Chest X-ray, AP view. Patient: 68 years old, sex M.
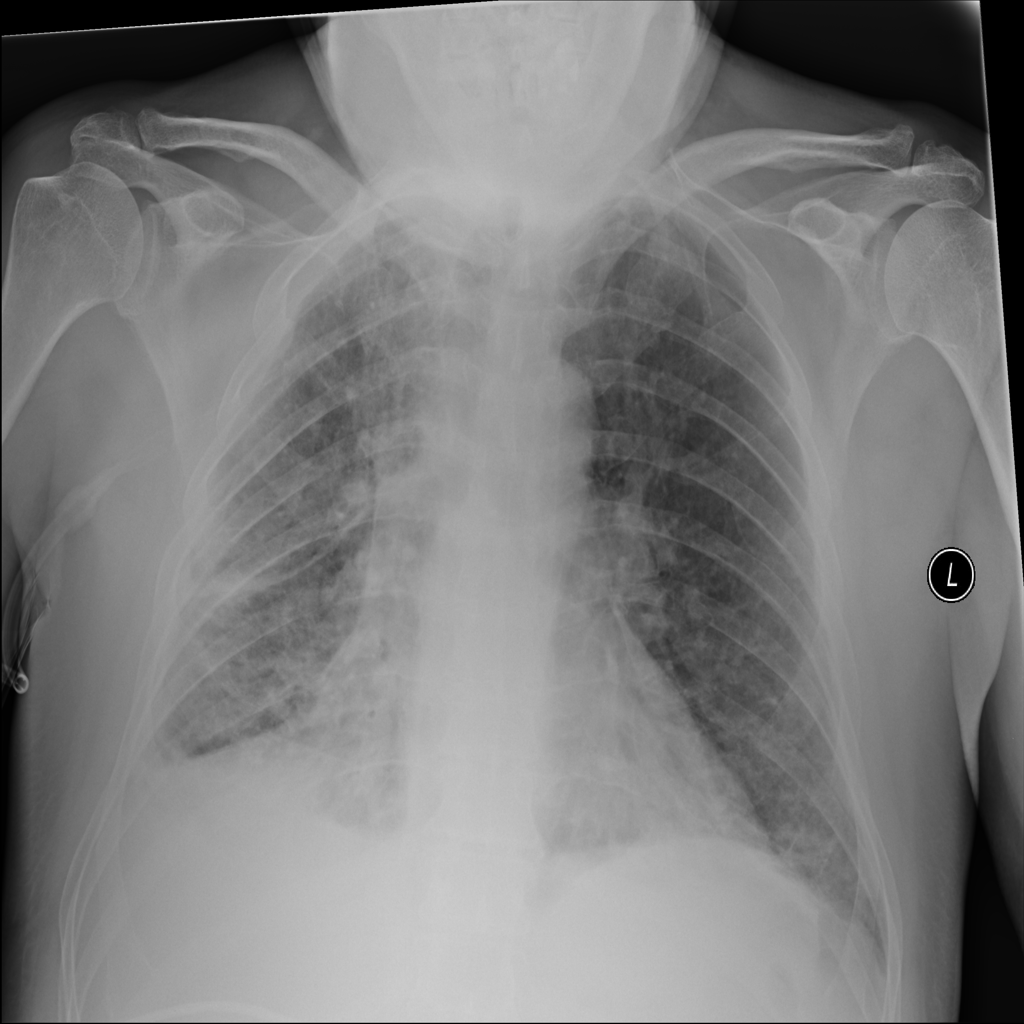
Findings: Atelectasis, Fibrosis, Pleural_Thickening